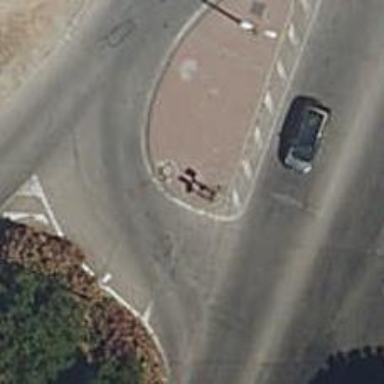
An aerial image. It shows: Road with traffic signals.